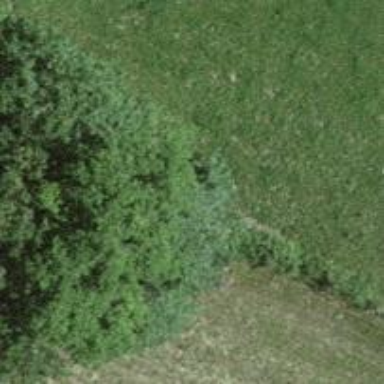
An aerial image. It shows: Row of trees in natural setting.